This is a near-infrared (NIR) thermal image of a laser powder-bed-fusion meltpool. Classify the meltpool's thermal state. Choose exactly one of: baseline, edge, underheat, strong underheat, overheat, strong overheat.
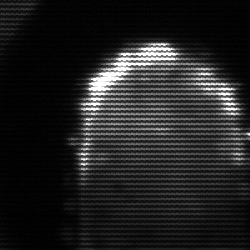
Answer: baseline